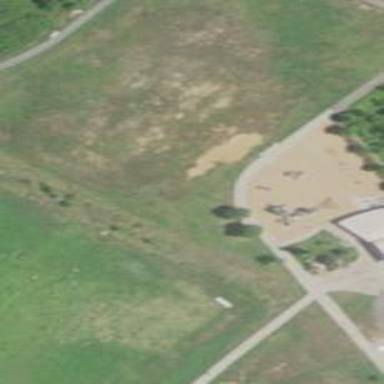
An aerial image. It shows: Recreation ground.